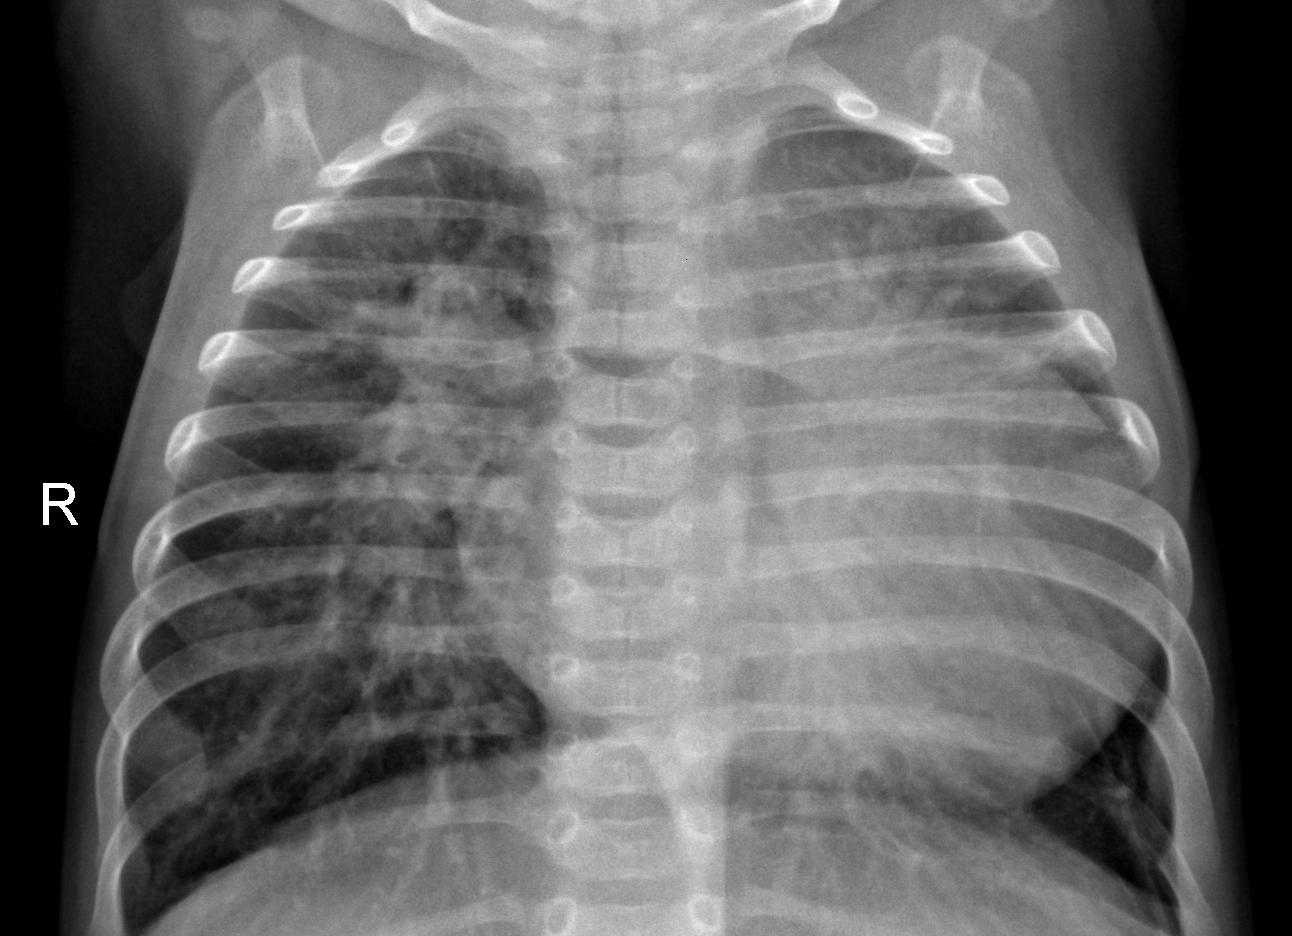
Diagnosis: PNEUMONIA